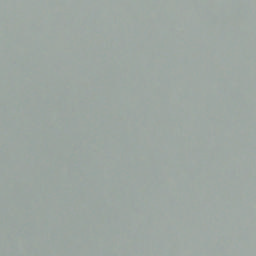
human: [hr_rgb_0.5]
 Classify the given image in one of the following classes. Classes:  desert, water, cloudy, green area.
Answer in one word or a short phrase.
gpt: cloudy